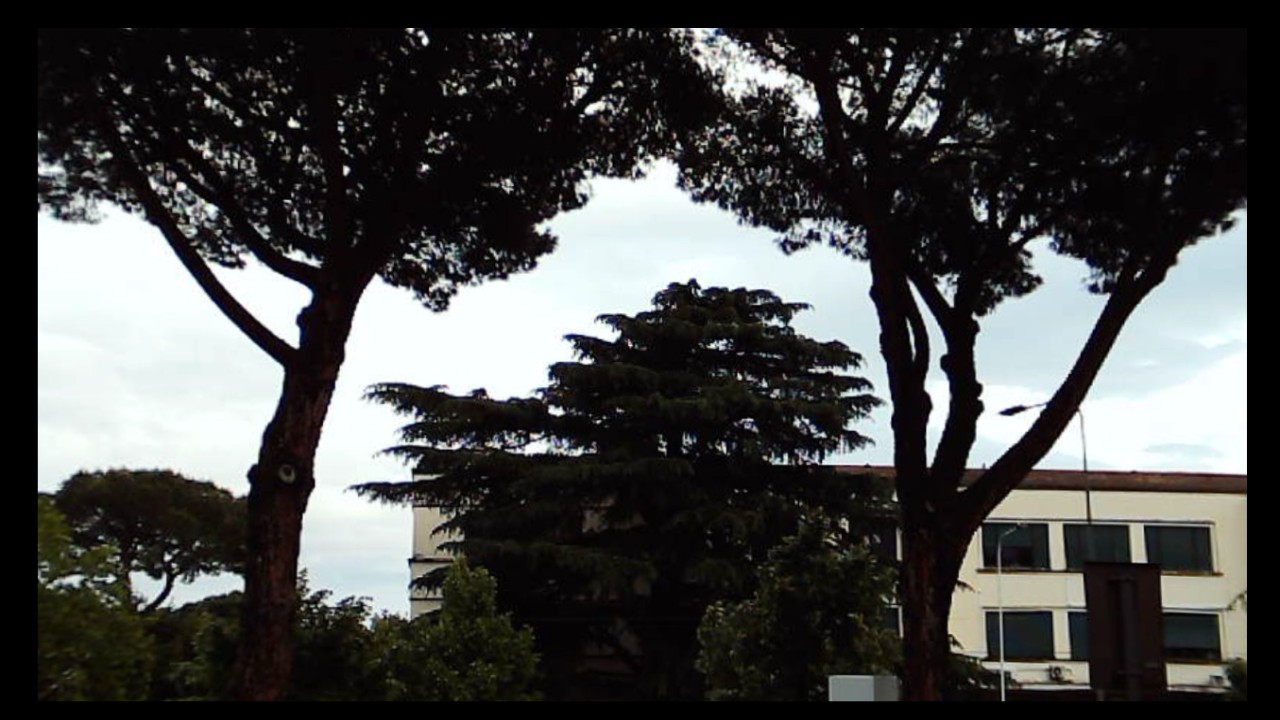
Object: DarwinFPV cineape20